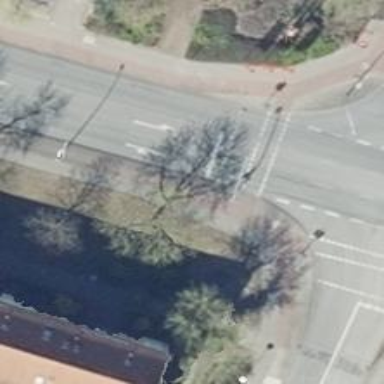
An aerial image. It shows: Road with traffic signals.